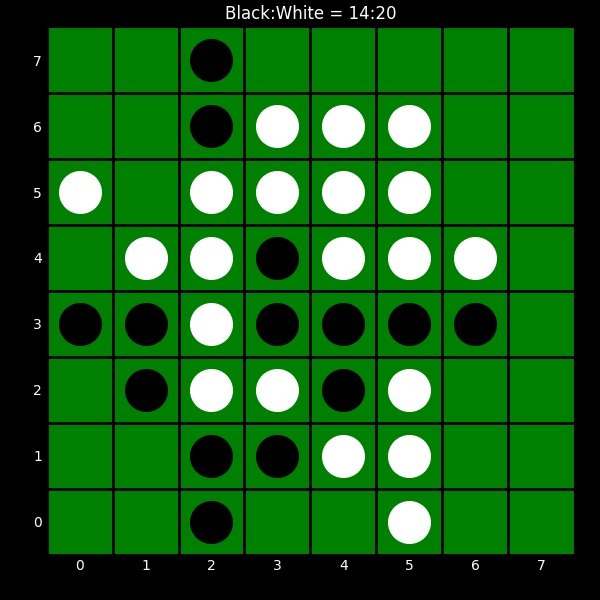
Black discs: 14
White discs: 20